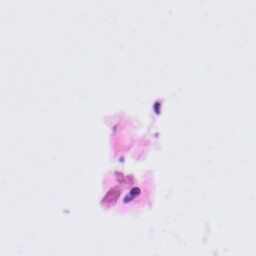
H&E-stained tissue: Tonsil